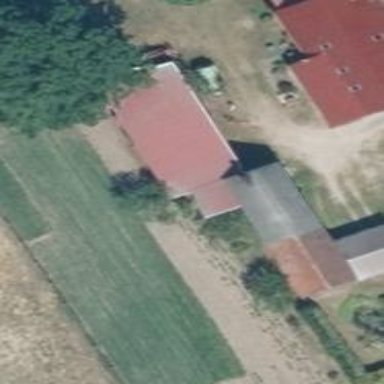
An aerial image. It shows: Hut.